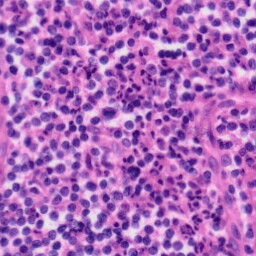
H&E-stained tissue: Tonsil